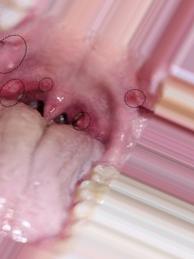
Condition: Mouth Ulcer